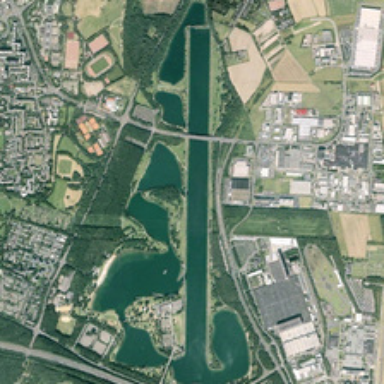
One straight river and some little irregular lake in the middle .